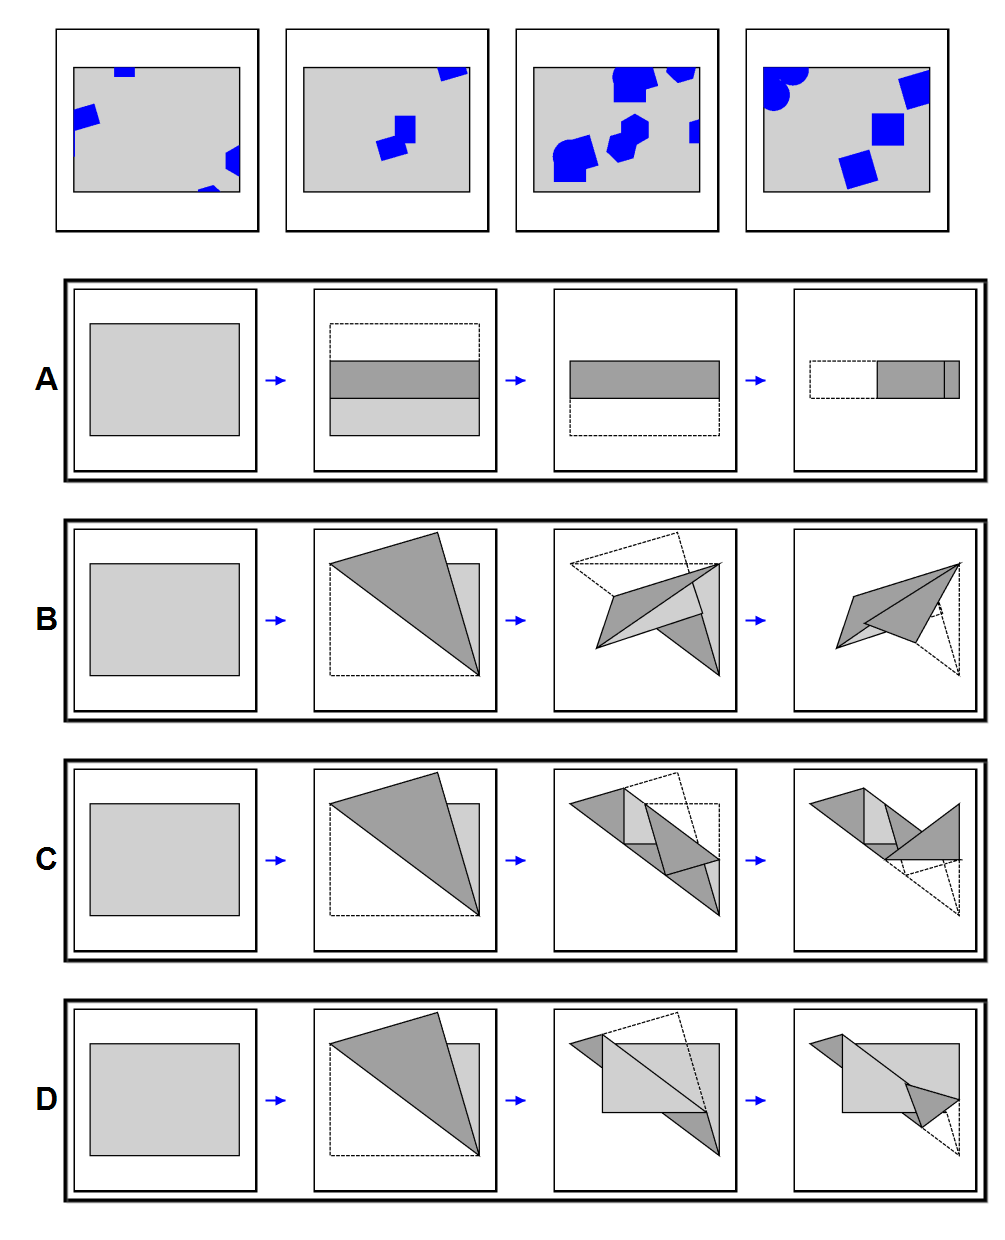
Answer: C